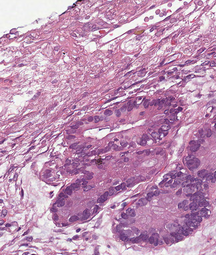
Tumor epithelial tissue: yes
Tumor-associated stroma tissue: yes
Normal tissue: no